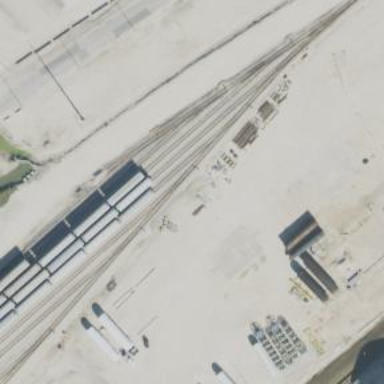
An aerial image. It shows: Railway yard.